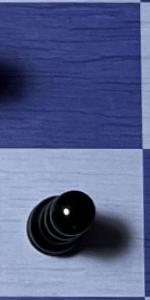
Label: Pawn_Black